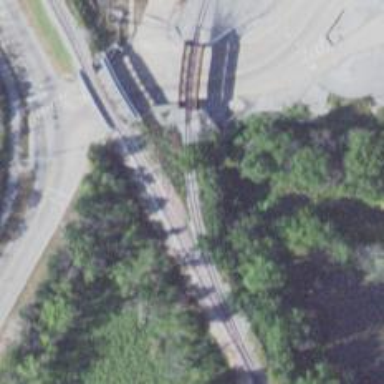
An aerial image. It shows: Rail spur service.